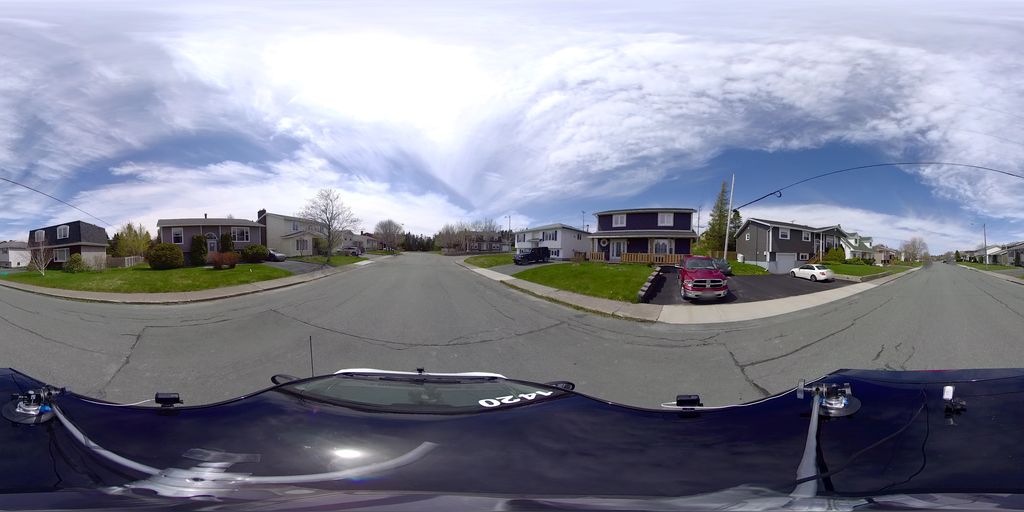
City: st_johns